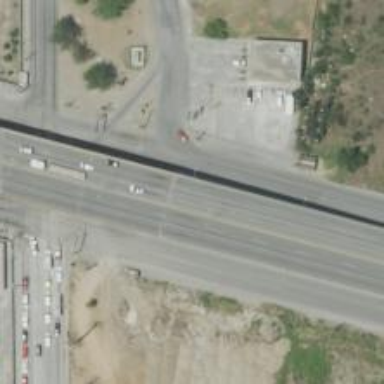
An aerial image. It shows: Asphalt trunk highway.